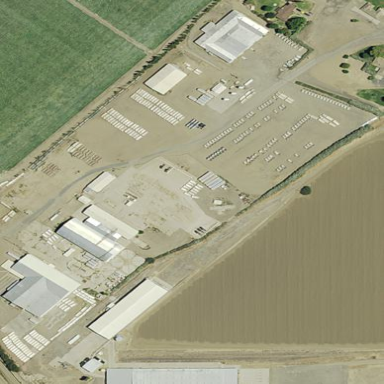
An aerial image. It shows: Industrial area with cold storage facility.